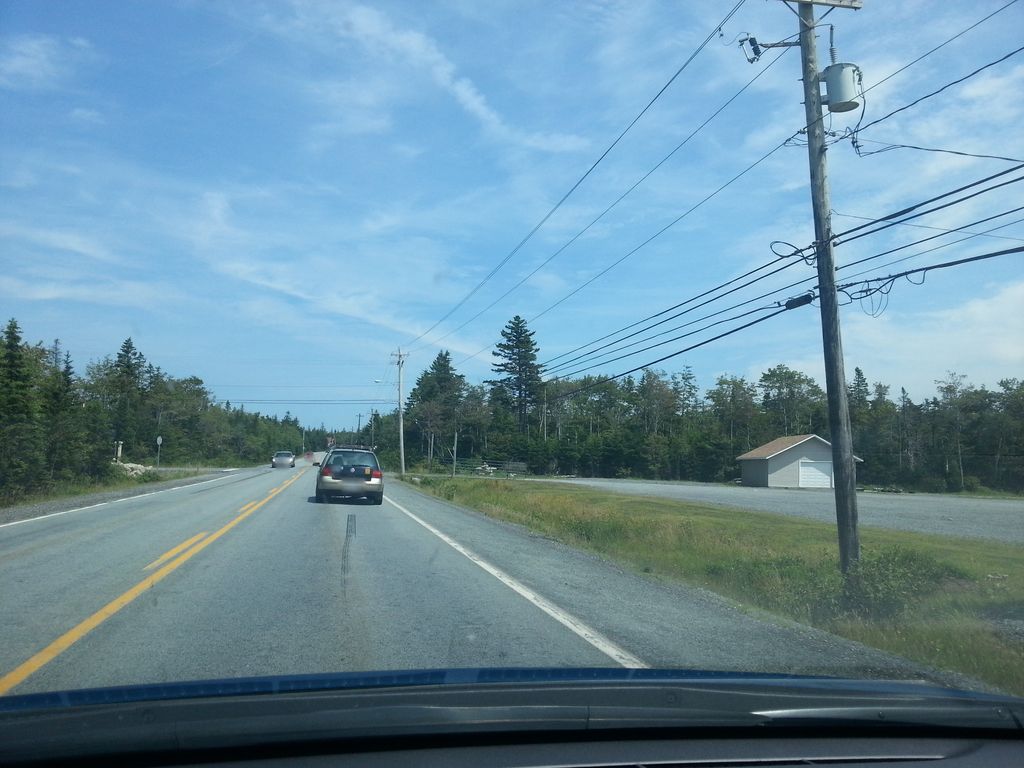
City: halifax